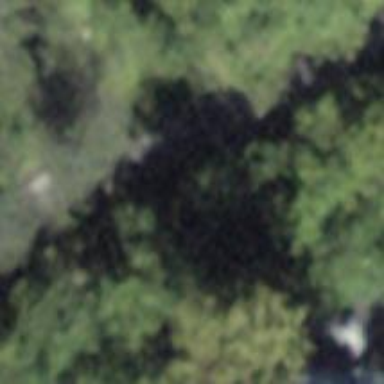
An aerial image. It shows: Bench.